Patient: sex F, age 46
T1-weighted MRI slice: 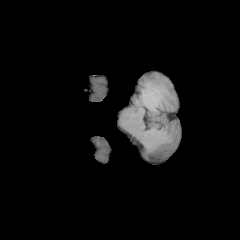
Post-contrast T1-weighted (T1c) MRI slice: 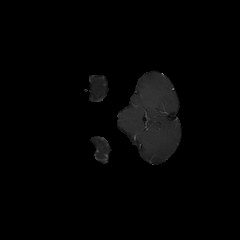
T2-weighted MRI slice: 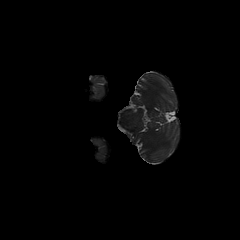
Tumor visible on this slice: no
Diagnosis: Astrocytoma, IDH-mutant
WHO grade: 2